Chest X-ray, PA view. Patient: 54 years old, sex M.
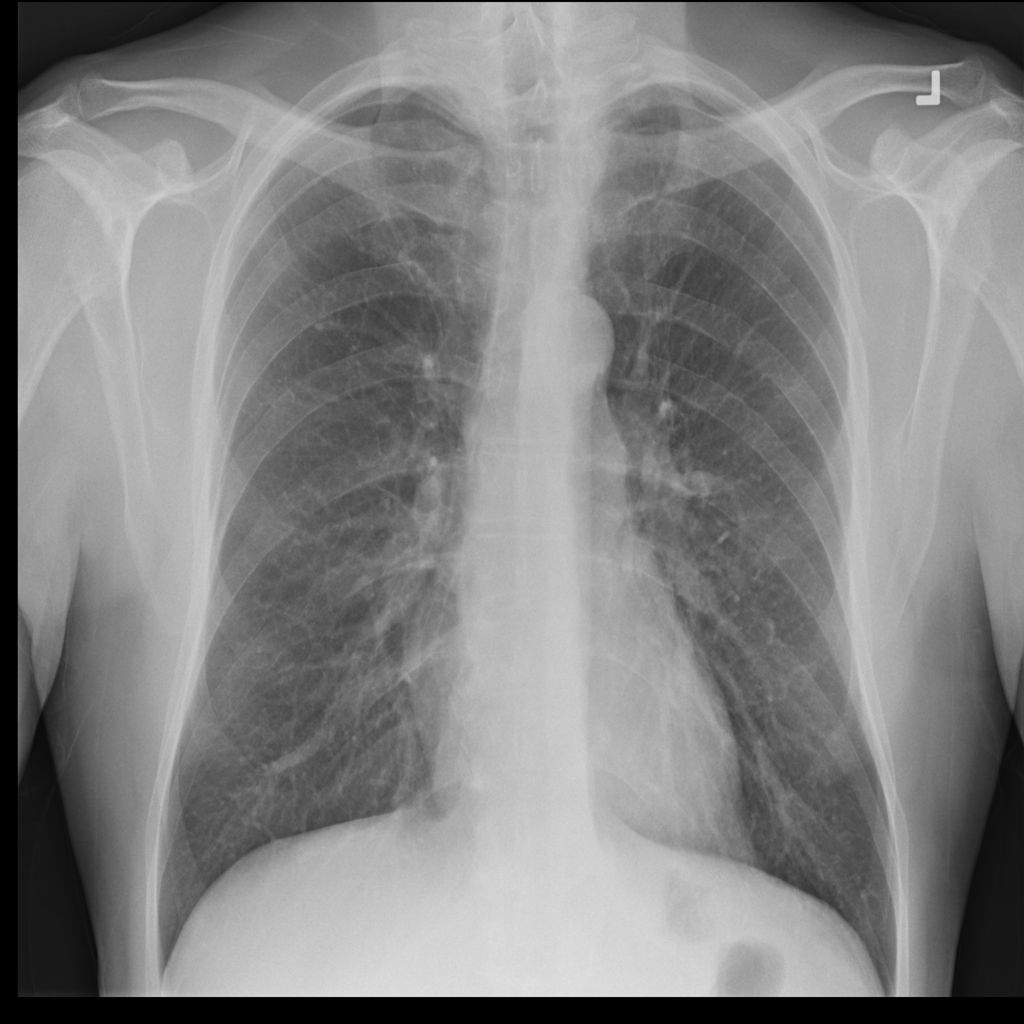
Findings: No Finding